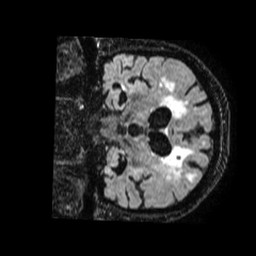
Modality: FLAIR
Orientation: coronal
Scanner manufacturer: philips
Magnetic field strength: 1.5 T
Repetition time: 4.8 s
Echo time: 0.3704 s